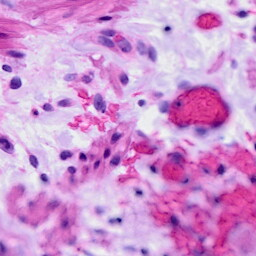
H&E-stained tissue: Ovarian